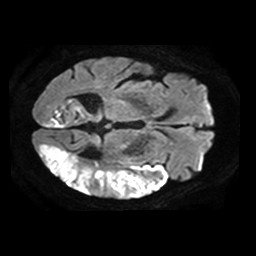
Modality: TRACE
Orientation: axial
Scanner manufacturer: philips
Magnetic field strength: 1.5 T
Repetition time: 3.405 s
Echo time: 0.09411 s